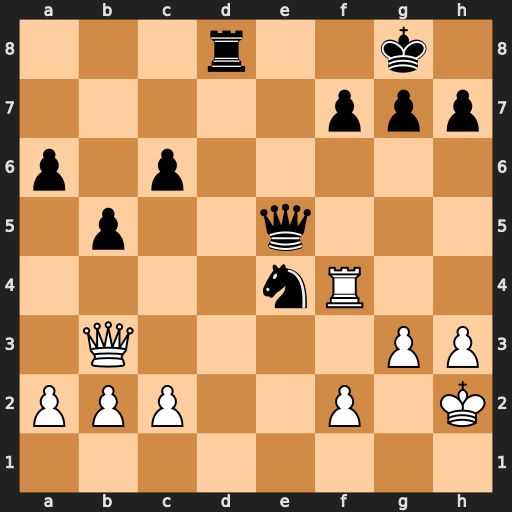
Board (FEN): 3r2k1/5ppp/p1p5/1p2q3/4nR2/1Q4PP/PPP2P1K/8
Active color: w
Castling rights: -
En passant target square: -
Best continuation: Qxf7+ Kh8 Qf8+ Rxf8 Rxf8#